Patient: sex F, age 31
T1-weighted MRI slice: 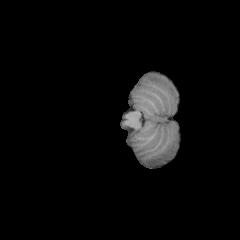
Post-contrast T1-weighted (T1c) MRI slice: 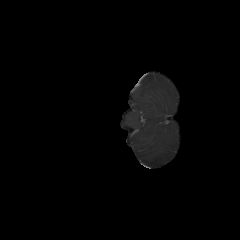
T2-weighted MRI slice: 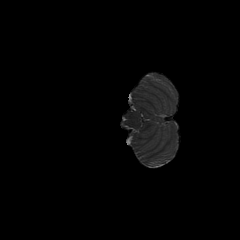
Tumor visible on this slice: no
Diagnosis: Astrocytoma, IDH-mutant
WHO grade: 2